Question: I am trying to install my program via ClickOnce on a clients PC - it has Win XP with .Net 2.0 runtime. It comes up with a problem during installation - saying that something went wrong during installation see below:

I looked at the event viewer and I saw the following:
<URL>
I'm not sure what's going on here but I'm guessing it's something to do with the digitally signed key in FC.MrsCore that "encountered a problem" and something to with certificates no doubt. In any case can anyone shed any light on what is going on here and how I can sort it.
I have installed this program on other PC's fine it's just this one PC that seems to be causing me some problems.
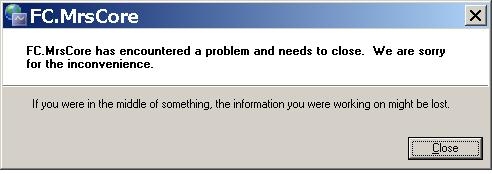
Answer: In this case the problem was fixed by upgrading a service pack to a 3rd party piece of software that was out of sync with my dev envionment. The error I have outlined was a bit of red herring or at the very least was ambiguous and led me down a few dead ends.
Anyway it's all sorted now - just make sure your software is at the same version between your dev and live envionments.